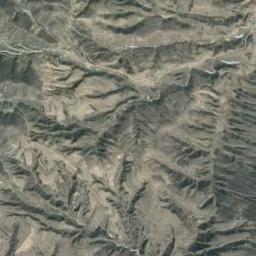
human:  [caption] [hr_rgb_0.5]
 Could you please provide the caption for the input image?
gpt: The mountain is full of white soil .

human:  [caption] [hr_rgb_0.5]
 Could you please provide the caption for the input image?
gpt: The folded mountain consists of a number of ridges and valleys and its rocks are yellow .

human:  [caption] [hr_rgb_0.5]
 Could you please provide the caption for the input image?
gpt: The mountain is covered with brown mud .

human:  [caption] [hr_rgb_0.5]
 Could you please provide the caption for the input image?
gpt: The mountain is uneven and rough .

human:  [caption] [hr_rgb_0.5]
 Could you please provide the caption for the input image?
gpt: There are many cracks on the gray mountain .